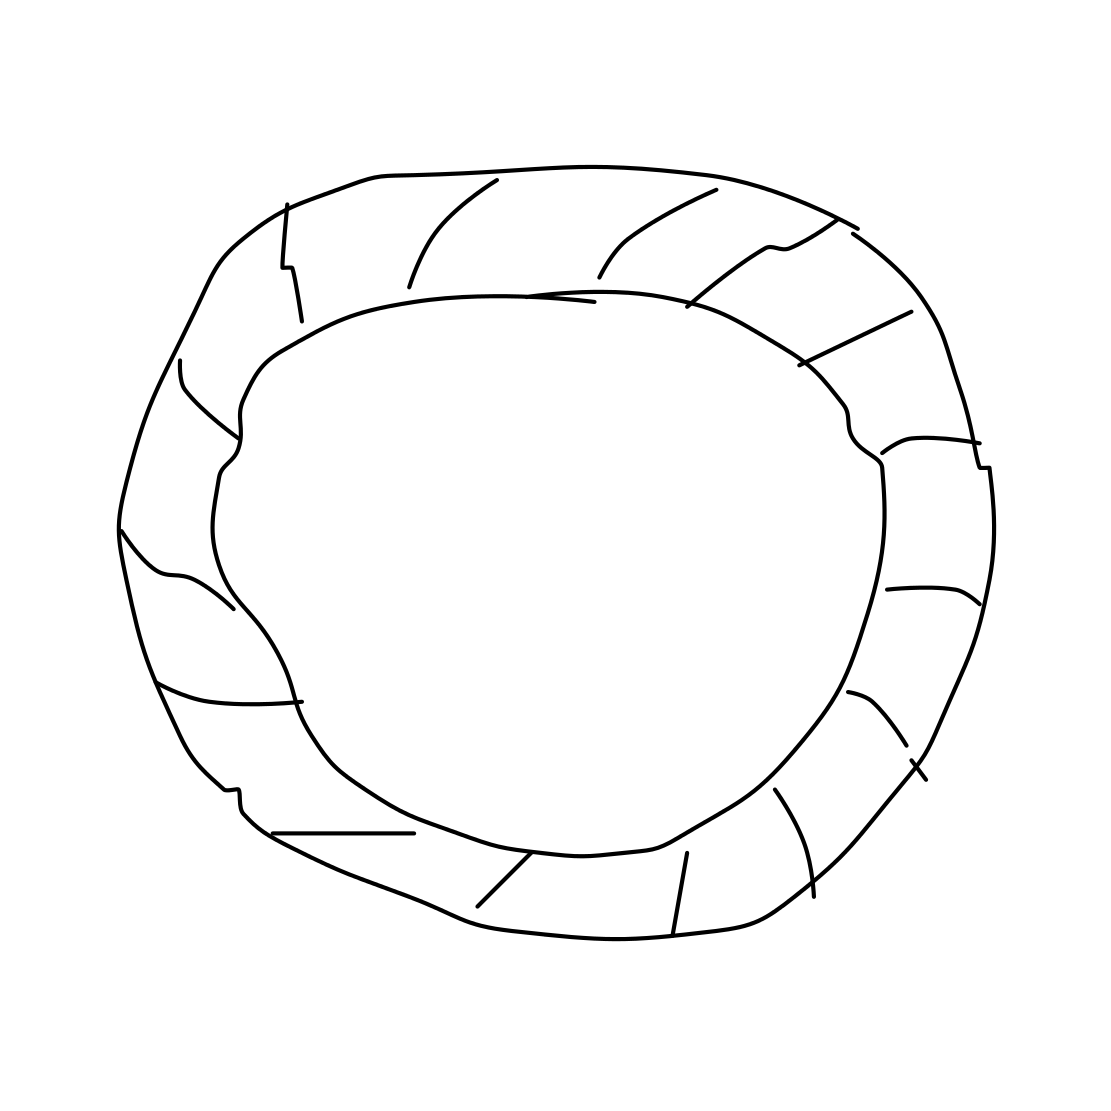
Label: tire